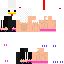
A female human skin with medium skin, wearing brown long hair dressed in a blue hoodie and black pants, featuring a closed mouth.